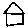
Label: house